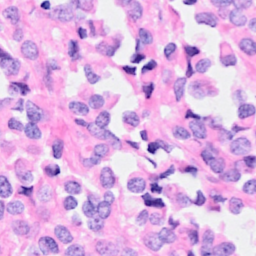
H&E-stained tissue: Breast